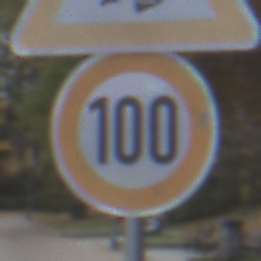
Verkehrszeichen: Geschwindigkeit100
Zusatzzeichen oben: AmphibienwanderungRechts
Umgebung: Outdoor, Urban
Tageszeit: MorningAfternoon
Wetter: Overcast
Licht: Natural
Jahreszeit: NotSpecified
Kontrast: LowContrast